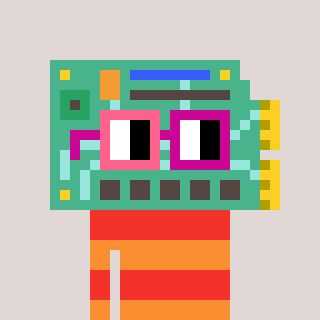
a pixel art character with square pink and red glasses, a chipboard-shaped head and a orange-colored body on a warm background